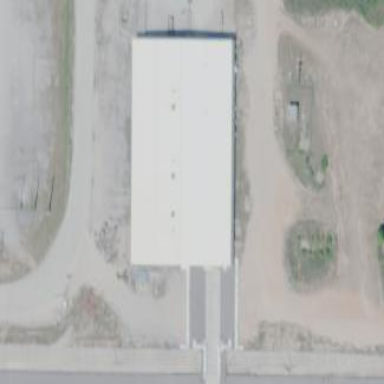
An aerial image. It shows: Industrial building.